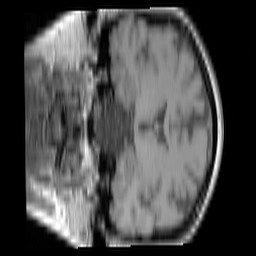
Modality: T1w
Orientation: coronal
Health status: ill
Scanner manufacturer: siemens
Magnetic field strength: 3 T
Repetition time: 0.4 s
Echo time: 0.00272 s